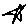
Label: star